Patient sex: M
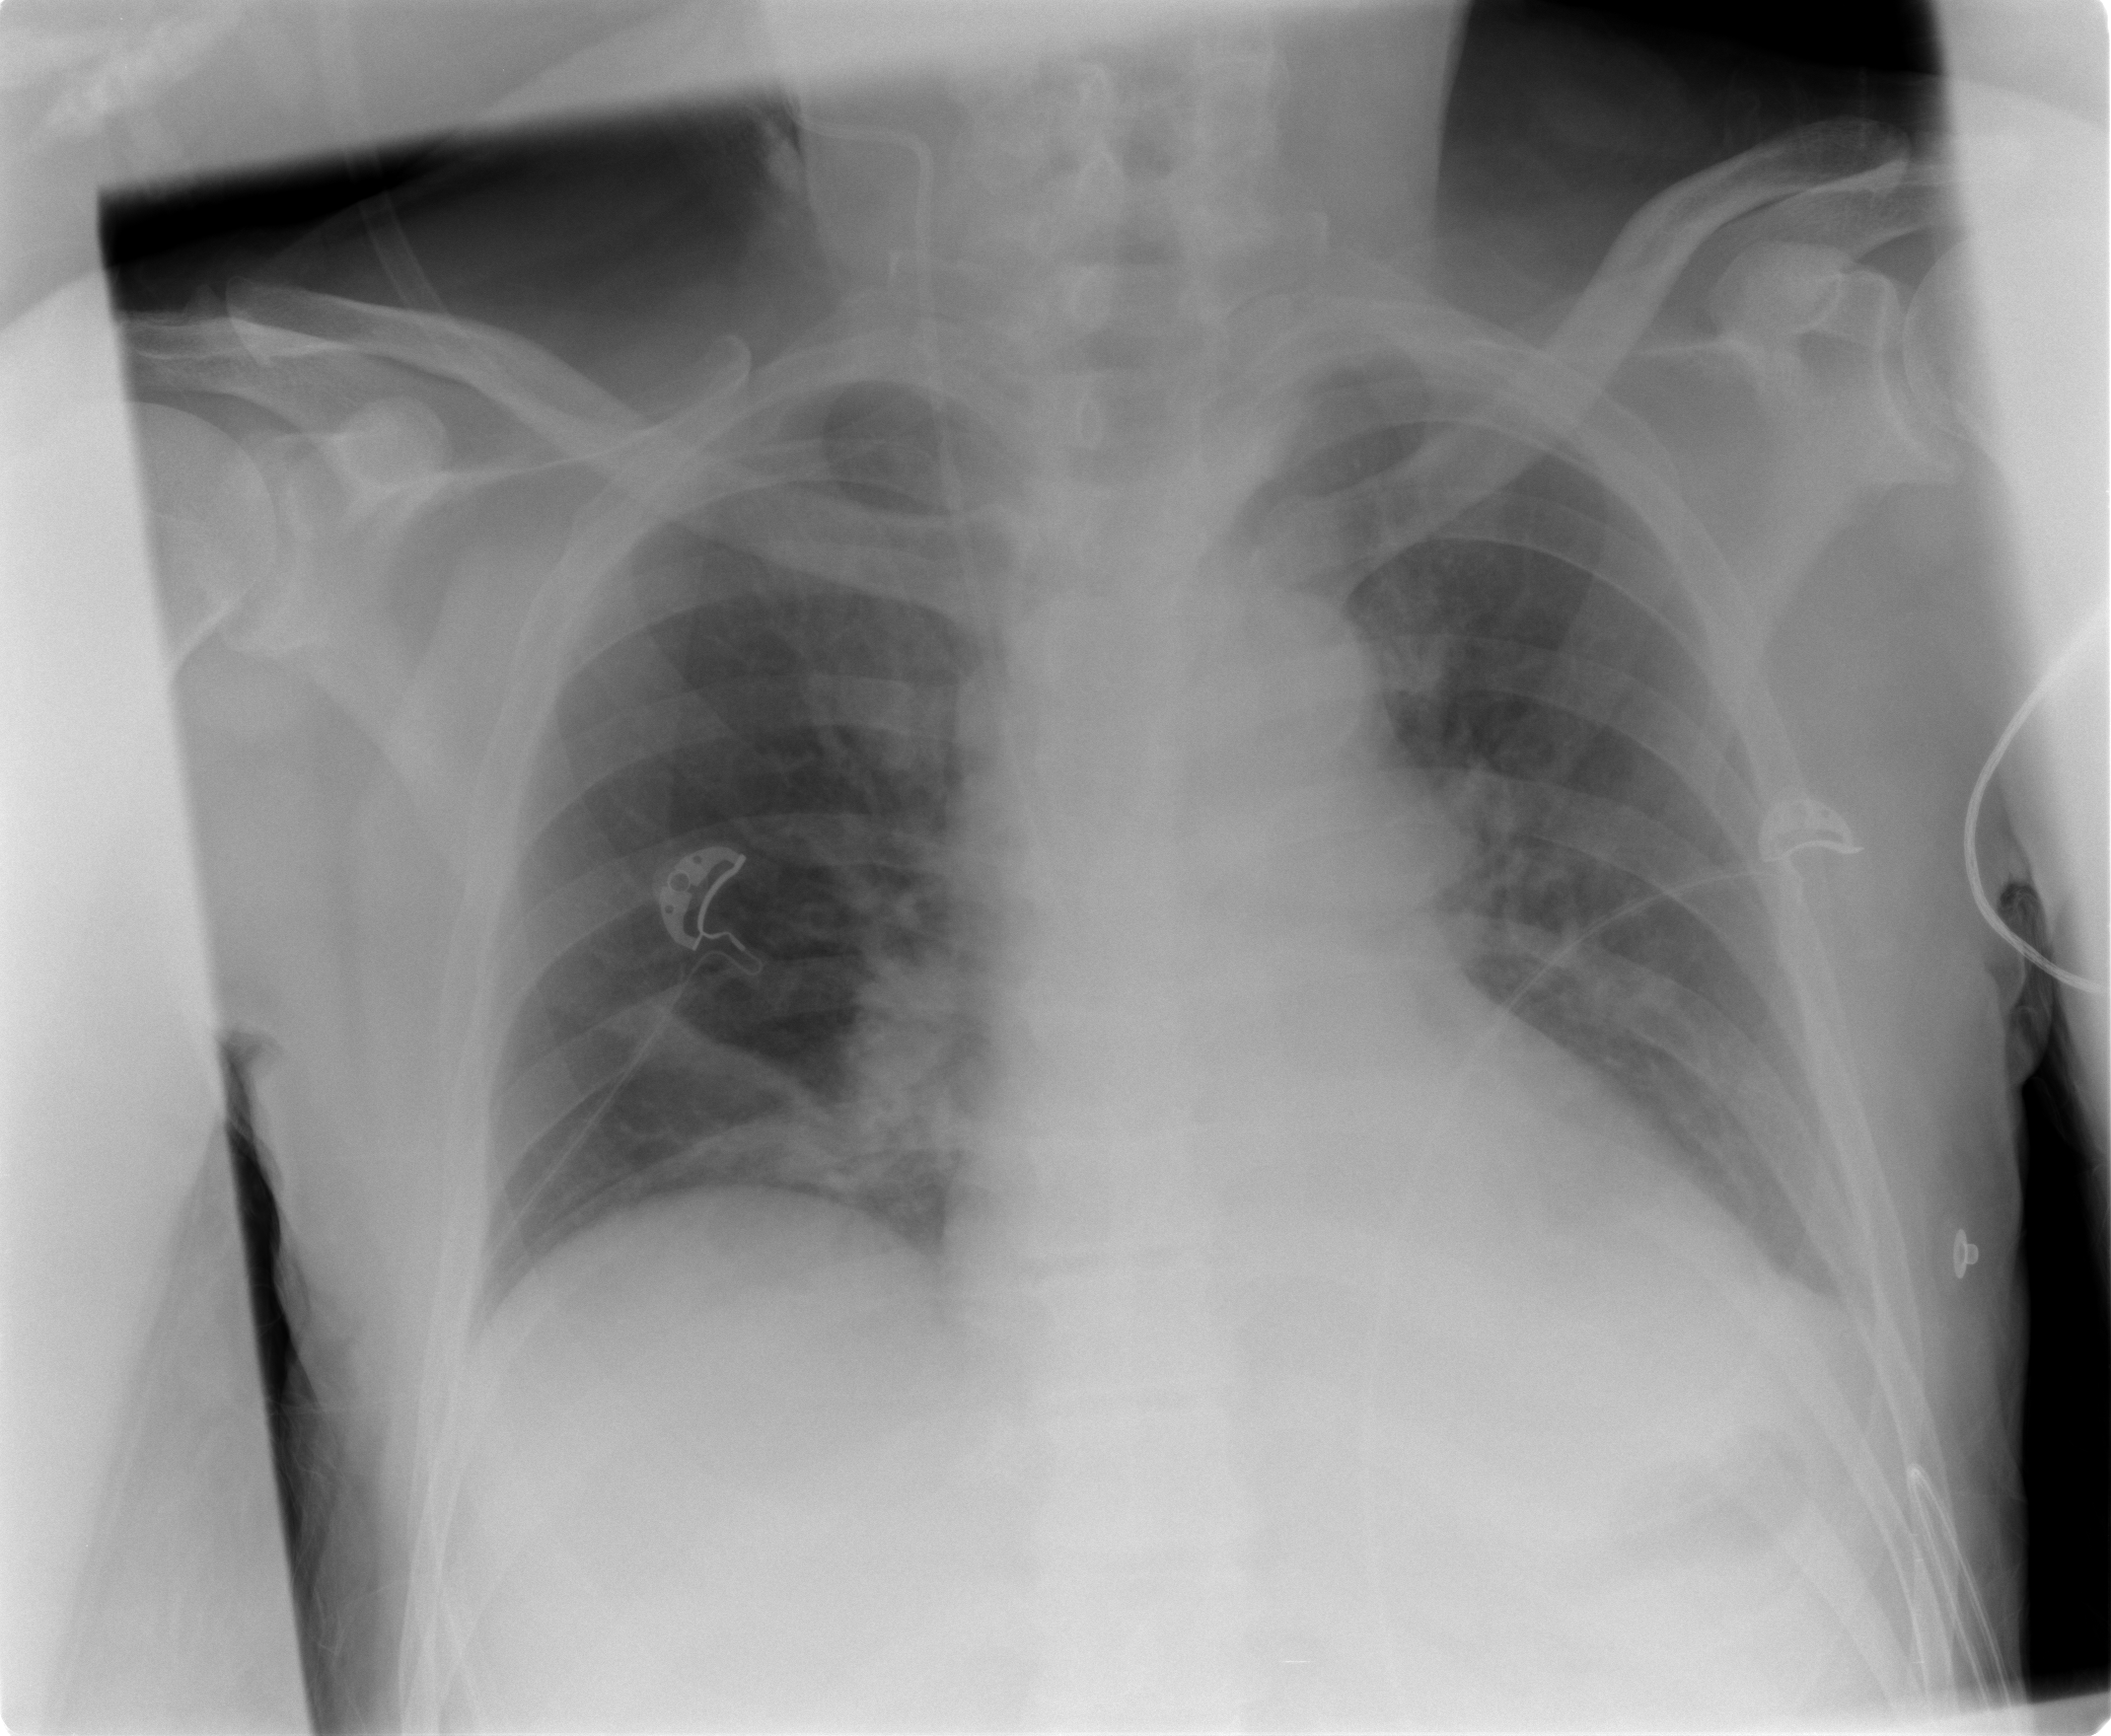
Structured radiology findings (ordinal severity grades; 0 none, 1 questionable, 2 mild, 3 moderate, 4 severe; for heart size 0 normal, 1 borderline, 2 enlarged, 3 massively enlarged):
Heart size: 0
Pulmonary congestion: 0
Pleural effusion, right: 0
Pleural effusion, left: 0
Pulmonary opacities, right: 0
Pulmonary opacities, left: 0
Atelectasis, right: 1
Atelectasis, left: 0